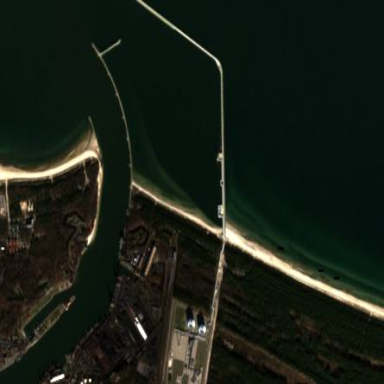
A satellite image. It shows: Breakwater structure.